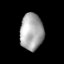
Tissue: lung
Cell type: Epithelial cells
Senescence score: 0.6504
Nuclear area (px): 829
Mean DAPI intensity: 167.982